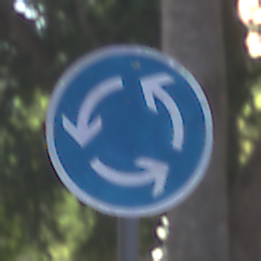
Verkehrszeichen: Kreisverkehr
Umgebung: Outdoor, Suburban
Tageszeit: MorningAfternoon
Wetter: PartlyCloudy
Licht: Natural
Jahreszeit: NotSpecified
Kontrast: LowContrast